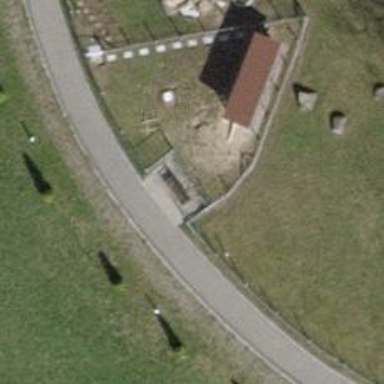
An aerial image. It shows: Bench.